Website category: camera
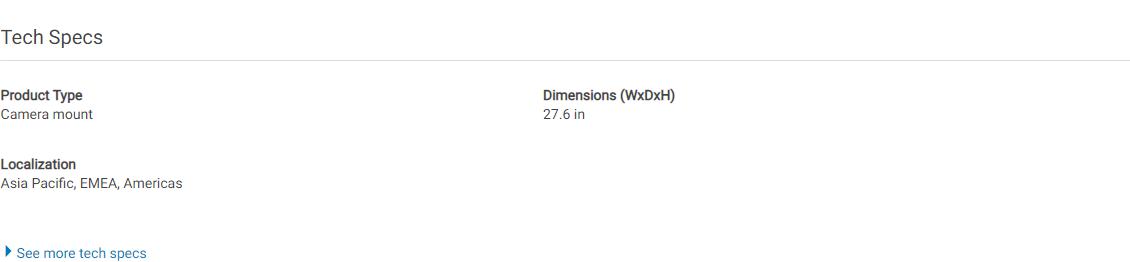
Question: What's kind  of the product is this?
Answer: Camera mount

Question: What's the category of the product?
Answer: Camera mount

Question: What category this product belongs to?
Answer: Camera mount

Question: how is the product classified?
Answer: Camera mount

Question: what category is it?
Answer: Camera mount

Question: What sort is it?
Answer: Camera mount

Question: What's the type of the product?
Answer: Camera mount

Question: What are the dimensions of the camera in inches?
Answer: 27.6 in

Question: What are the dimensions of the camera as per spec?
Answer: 27.6 in

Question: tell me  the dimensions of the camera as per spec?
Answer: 27.6 in

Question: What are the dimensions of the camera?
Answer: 27.6 in

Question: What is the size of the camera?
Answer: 27.6 in

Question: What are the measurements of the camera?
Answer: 27.6 in

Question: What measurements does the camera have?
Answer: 27.6 in